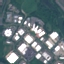
Label: Industrial